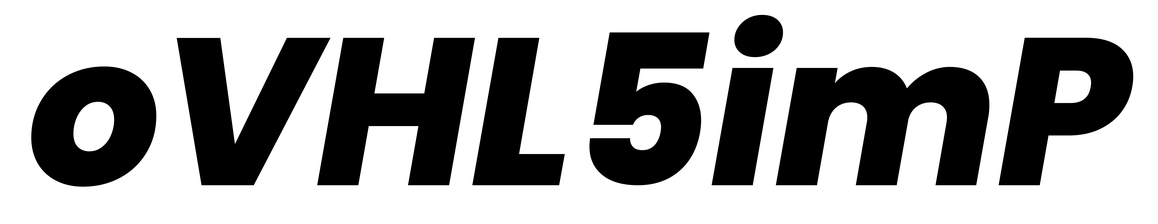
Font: Poppins-ExtraBoldItalic